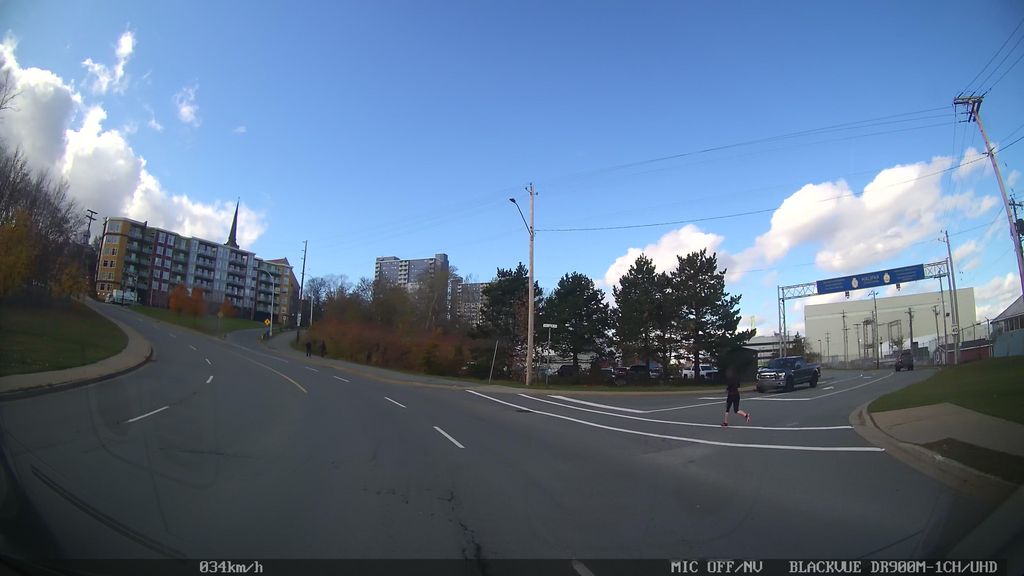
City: halifax